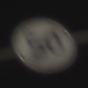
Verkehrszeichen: EndeGeschwindigkeit50
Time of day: Night
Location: Outdoor (Urban)
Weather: PartlyCloudy
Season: NotSpecified
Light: Artificial